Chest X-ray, AP view. Patient: 69 years old, sex M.
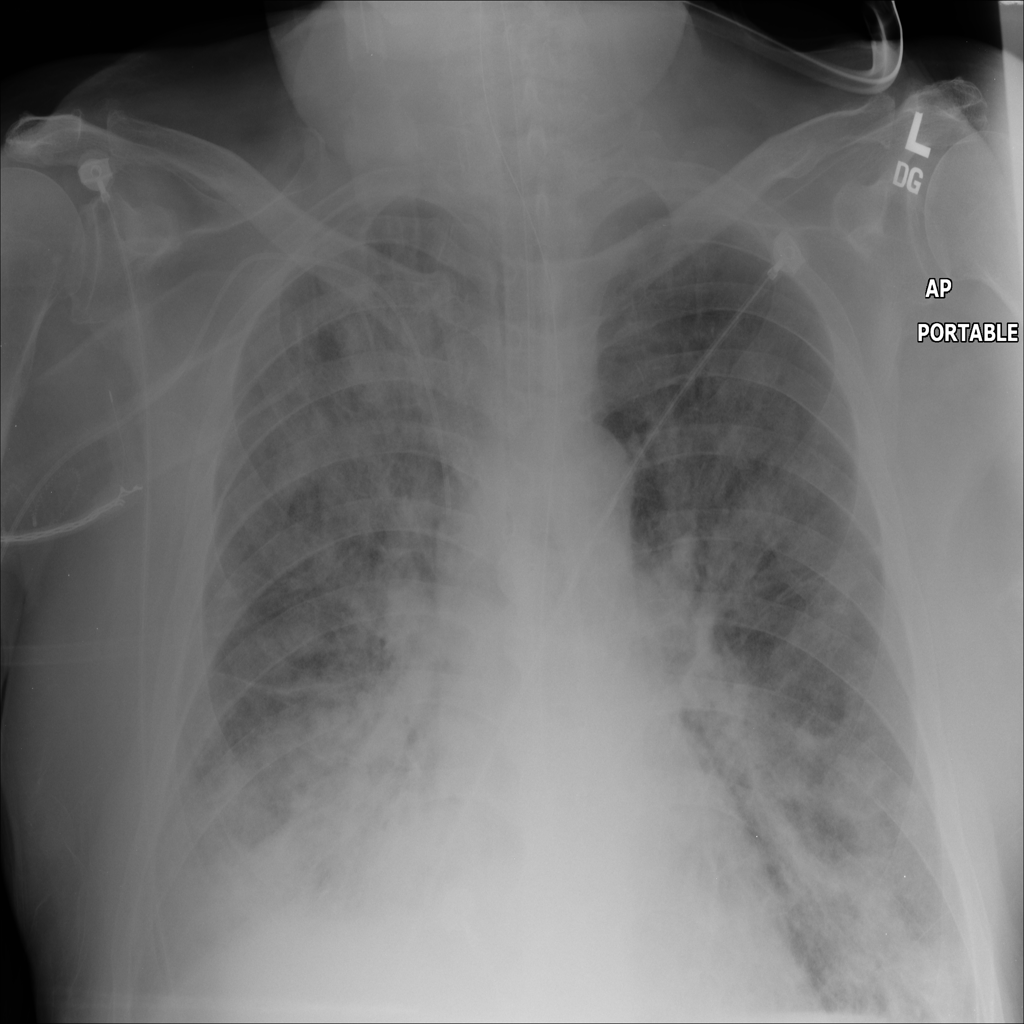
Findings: Consolidation